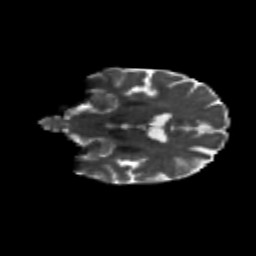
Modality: T2w
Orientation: coronal
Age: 70
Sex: female
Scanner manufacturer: siemens
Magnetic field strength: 3 T
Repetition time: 4.71 s
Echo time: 0.0906 s